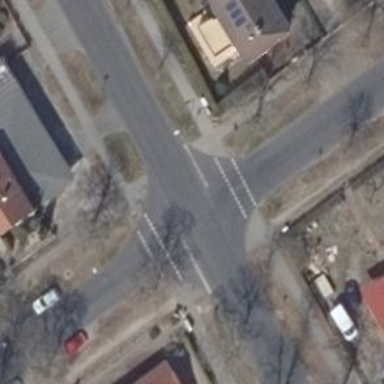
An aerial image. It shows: Uncontrolled crossing.